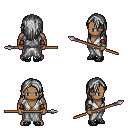
a pixel art fantasy rpg character, male body template, human, dark skin, white robe, teal pants, gray long hairstyle, cloth bracers, ghillies, spear, four views (front, back, left, right), 2x2 character sprite sheet, small pixel art, hard edges, no anti-aliasing